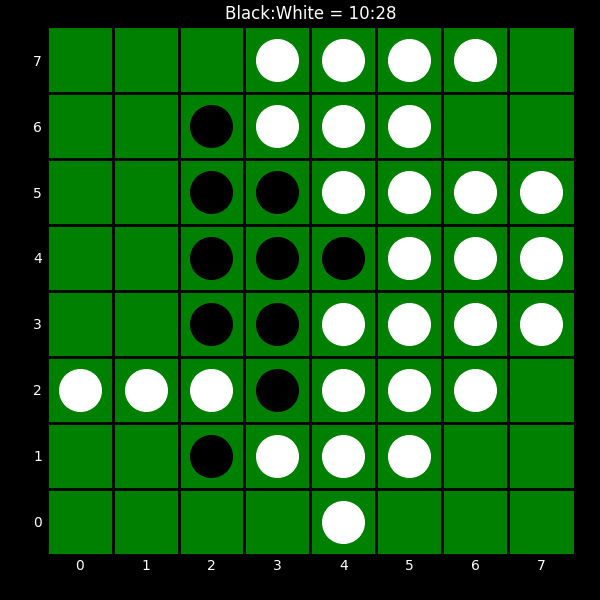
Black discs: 10
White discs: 28